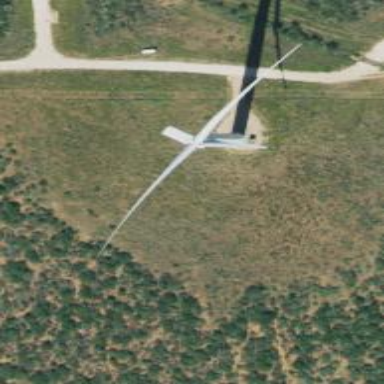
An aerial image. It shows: Wind generator in the form of horizontal axis wind turbine.